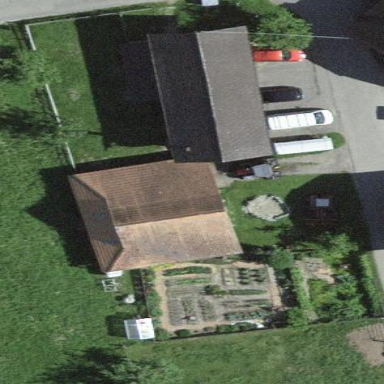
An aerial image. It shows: Barn.